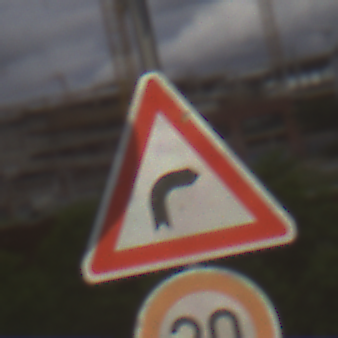
Verkehrszeichen: KurveRechts
Zusatzzeichen unten: Geschwindigkeit30
Umgebung: Outdoor, Suburban
Tageszeit: MorningAfternoon
Wetter: PartlyCloudy
Licht: Natural
Jahreszeit: NotSpecified
Kontrast: LowContrast